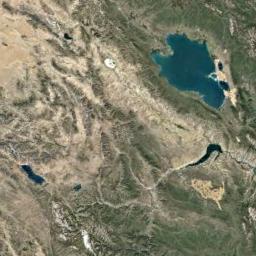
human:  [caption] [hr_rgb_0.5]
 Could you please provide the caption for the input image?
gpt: An irregularly shaped blue lake is surrounded by mountains with green vegetation and a small lake next to it .

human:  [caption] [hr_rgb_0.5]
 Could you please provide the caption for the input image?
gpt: The lake in the picture looks like a triangle .

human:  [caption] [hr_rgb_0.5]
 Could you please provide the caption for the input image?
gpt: There are many trees around the lake .

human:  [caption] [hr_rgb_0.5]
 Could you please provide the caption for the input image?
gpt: There are green meadows and brown bare land around the blue lake .

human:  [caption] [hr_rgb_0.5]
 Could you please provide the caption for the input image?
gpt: The three lakes lie in a mountainous area and the water is deep green .